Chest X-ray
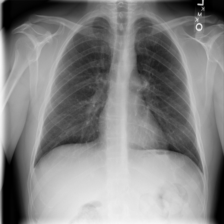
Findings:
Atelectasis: negative
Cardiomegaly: negative
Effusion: negative
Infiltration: negative
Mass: negative
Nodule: negative
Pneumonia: negative
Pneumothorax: negative
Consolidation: negative
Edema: negative
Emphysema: negative
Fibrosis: negative
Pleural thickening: negative
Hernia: negative